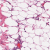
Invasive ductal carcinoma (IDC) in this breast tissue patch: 0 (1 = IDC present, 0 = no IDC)